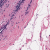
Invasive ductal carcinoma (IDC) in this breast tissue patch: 0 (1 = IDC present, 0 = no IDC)